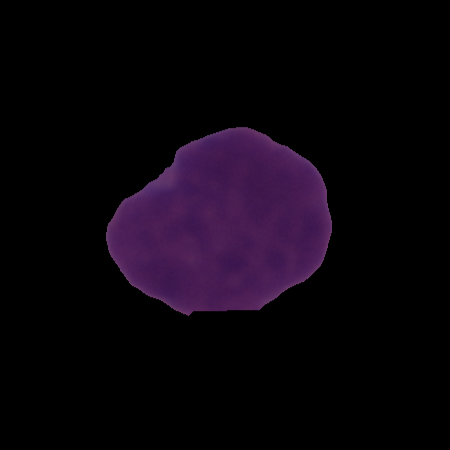
Label: healthy